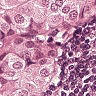
Metastatic tissue present: yes